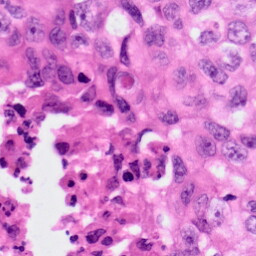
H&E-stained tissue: Lung